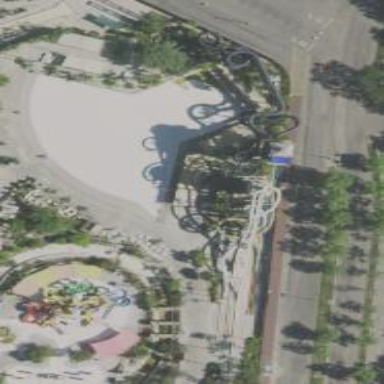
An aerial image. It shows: Water slide attraction.